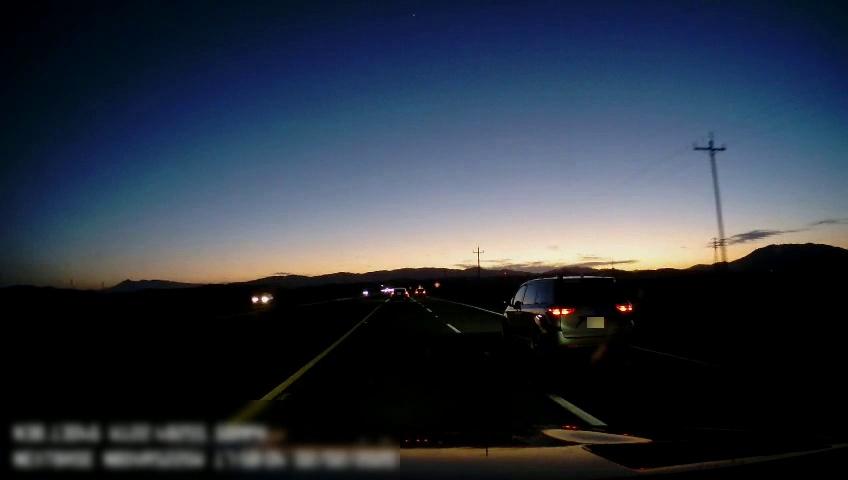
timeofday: Dusk/Dawn/Twilight
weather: Sunny
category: Drivable Space
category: Vehicles | Car
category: Vehicles | SUV
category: Vehicles | SUV
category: Vehicles | SUV
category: Lanes | Alternate Lane
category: Lanes | Current Lane
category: Lanes | Current Lane